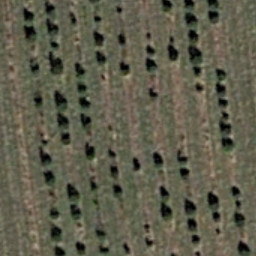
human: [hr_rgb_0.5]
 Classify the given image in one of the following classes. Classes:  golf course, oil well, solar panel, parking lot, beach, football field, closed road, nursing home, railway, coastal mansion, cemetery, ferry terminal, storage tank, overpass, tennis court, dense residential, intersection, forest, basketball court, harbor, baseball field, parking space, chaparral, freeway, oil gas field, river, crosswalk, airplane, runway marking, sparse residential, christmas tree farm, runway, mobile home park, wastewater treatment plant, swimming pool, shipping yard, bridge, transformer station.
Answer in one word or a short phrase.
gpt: christmas tree farm